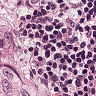
Metastatic tissue present: yes